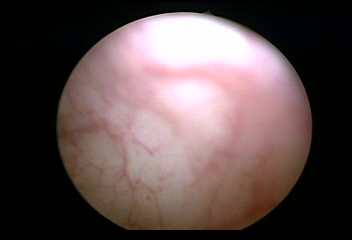
Modality: WLC
Class: Normal mucosa
Bladder cancer association: No